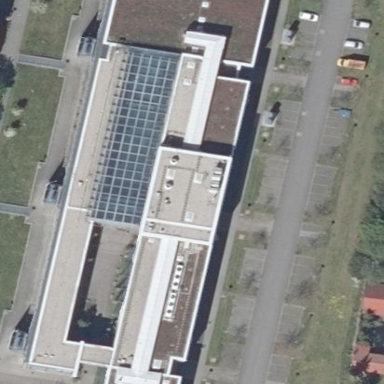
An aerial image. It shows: Part of building.